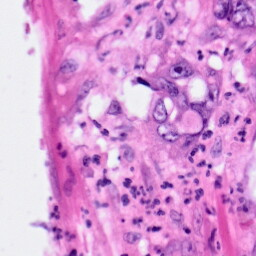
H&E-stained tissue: Pancreatic